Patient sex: M
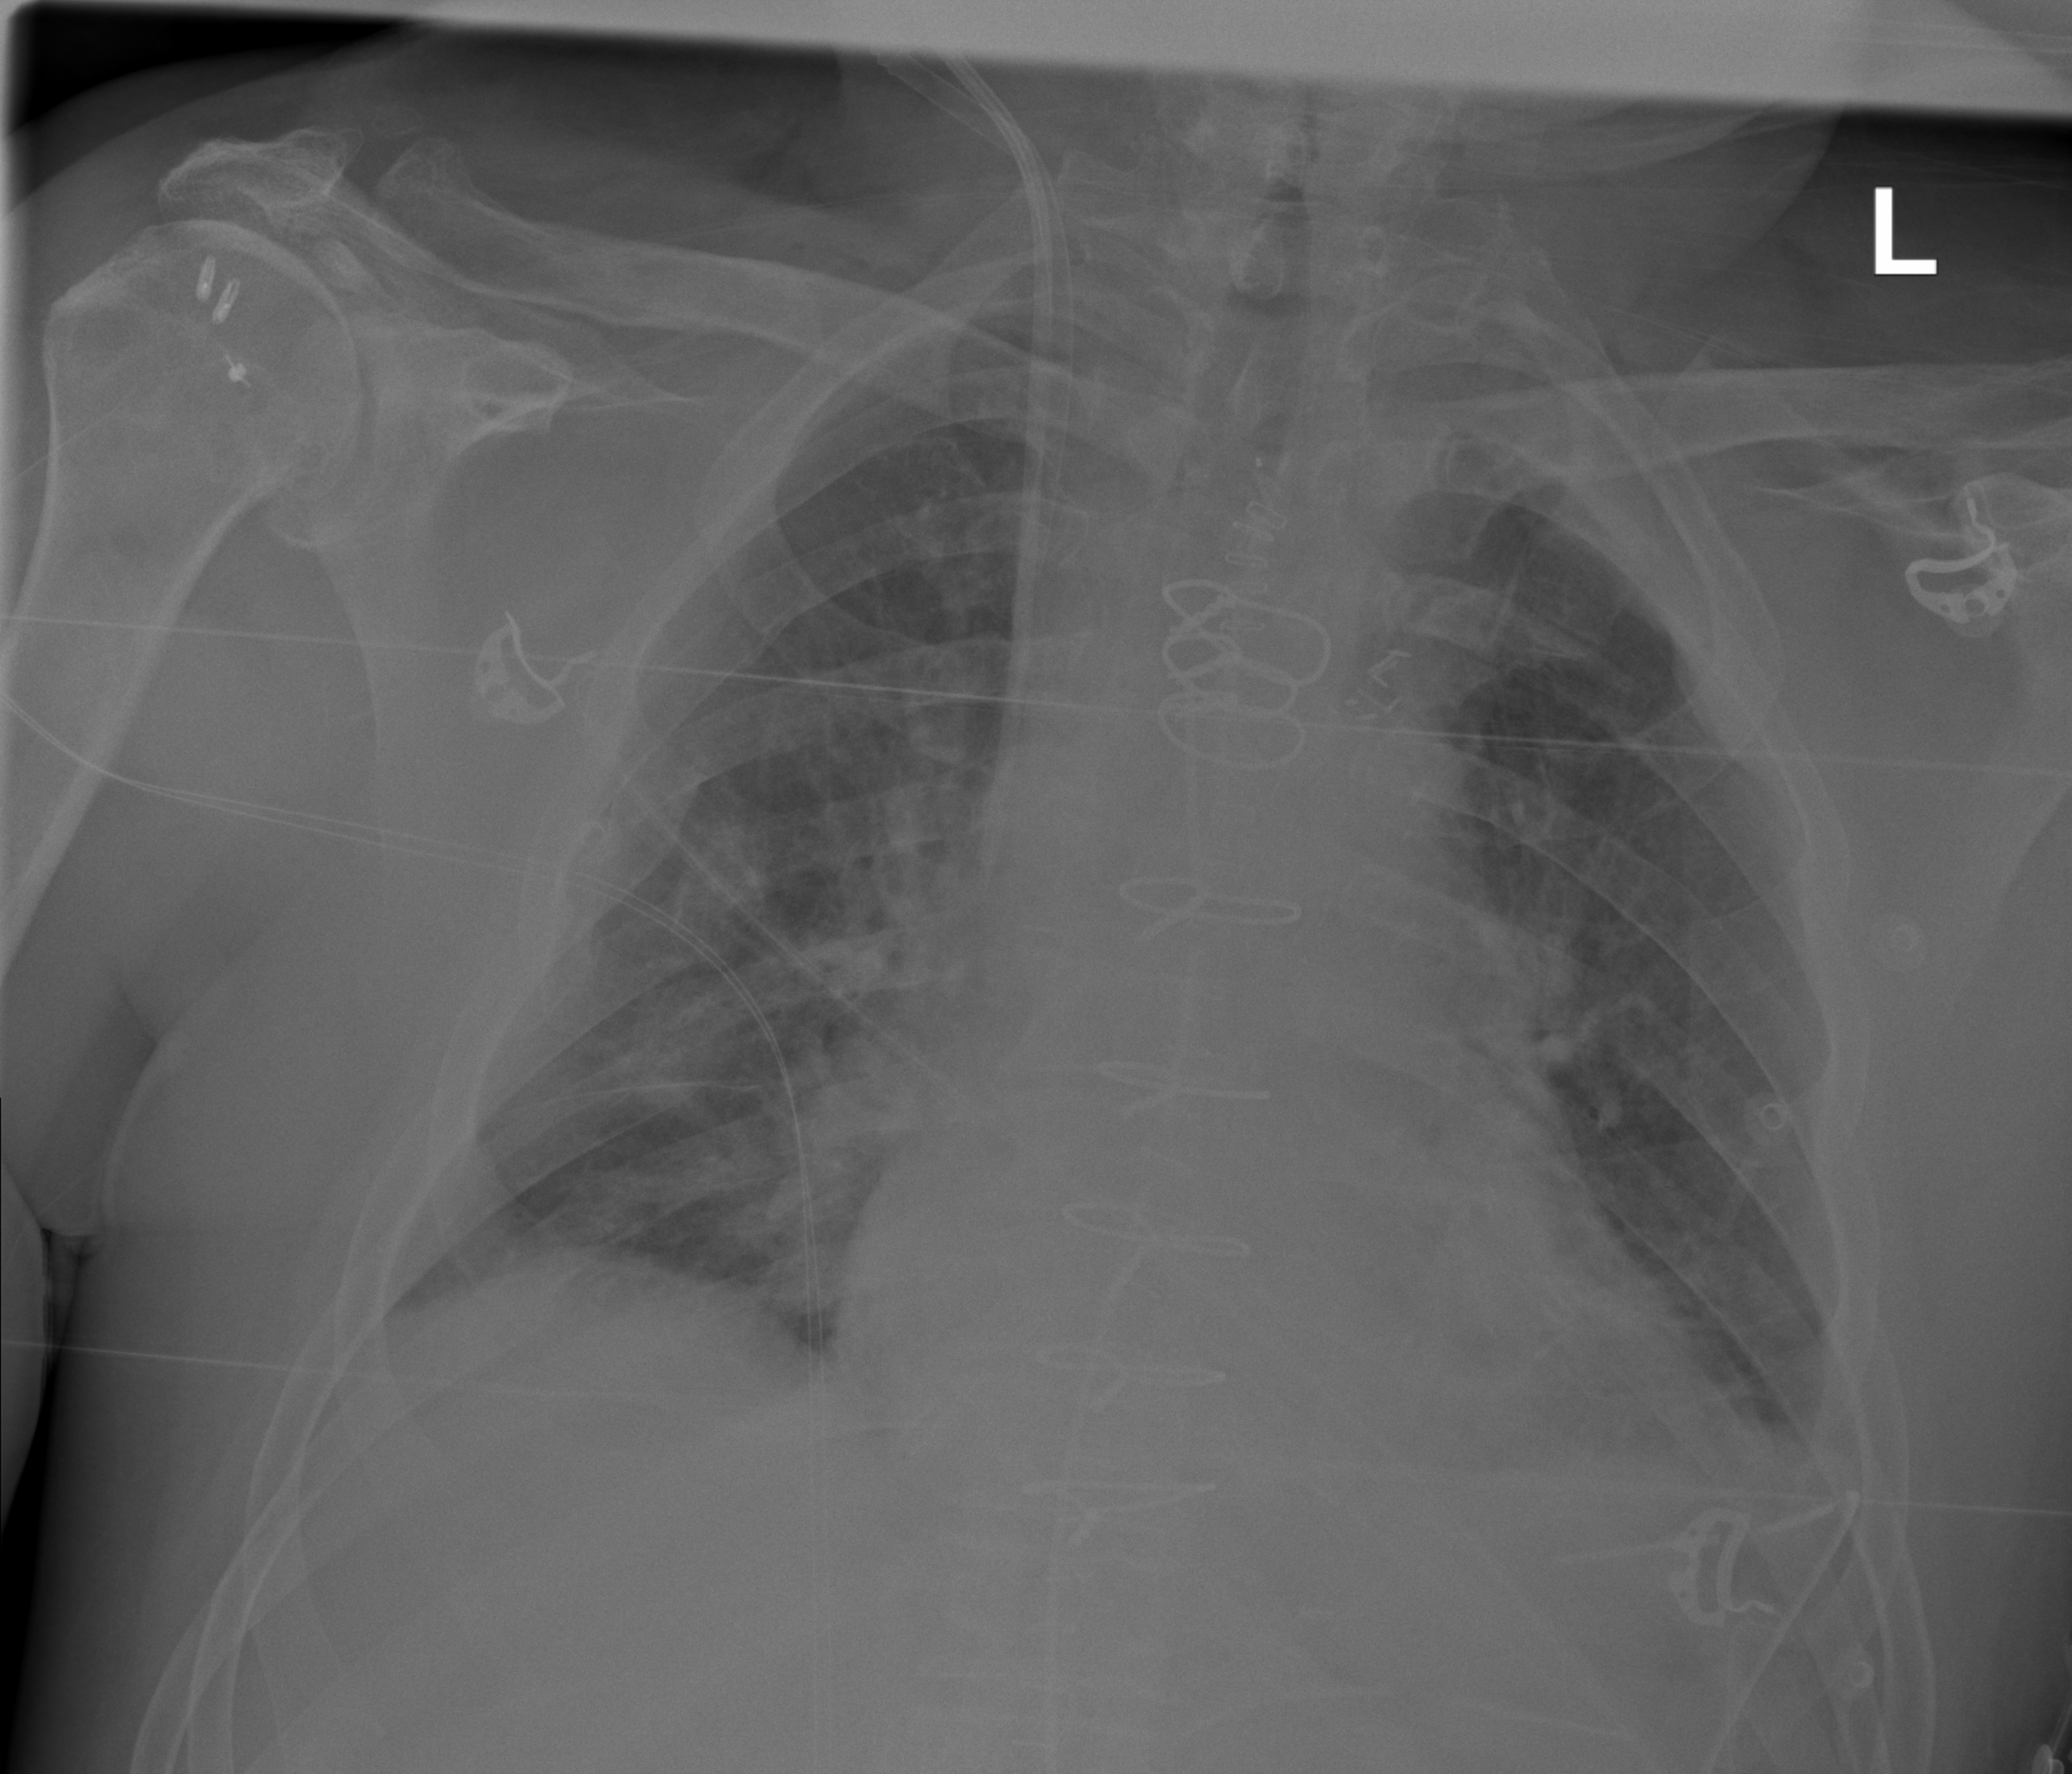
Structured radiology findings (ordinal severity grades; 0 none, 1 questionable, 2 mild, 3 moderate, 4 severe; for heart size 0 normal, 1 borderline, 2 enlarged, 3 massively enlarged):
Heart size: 1
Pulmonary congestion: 1
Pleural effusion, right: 1
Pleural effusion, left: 2
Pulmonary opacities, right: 2
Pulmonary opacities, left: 2
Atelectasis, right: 2
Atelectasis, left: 2